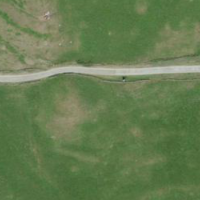
EUNIS habitat code: 26
Species observed at this site:
Asplenium viride
Campanula glomerata